高一 · 立体几何学
如图所示, 在正三棱柱 $A B C-A_{1} B_{1} C_{1}$ 中, $E$ 为 $B B_{1}$ 的中点, 求证: 截面 $A_{1} C E \perp$ 侧面 $A C C_{1} A_{1}$.

证明 如图所示, 取 $A_{1} C$ 的中点 $F, A C$ 的中点 $G$, 连接 $F G, E F, B G$, 则 $F G / / A A_{1}$, 且 $G F=\frac{1}{2} A A_{1}$.

因为 $B E=E B_{1}, A_{1} B_{1}=C B, \angle A_{1} B_{1} E=\angle C B E=90^{\circ}$,

所以 $\triangle A_{1} B_{1} E \cong \triangle C B E$, 所以 $A_{1} E=C E$.

因为 $F$ 为 $A_{1} C$ 的中点, 所以 $E F \perp A_{1} C$.

又 $F G / / A A_{1} / / B E, G F=\frac{1}{2} A A_{1}=B E$, 且 $B E \perp B G$,

所以四边形 $B E F G$ 是矩形, 所以 $E F \perp F G$.

因为 $A_{1} C \cap F G=F$, 所以 $E F \perp$ 侧面 $A C C_{1} A_{1}$.

又因为 $E F \subset$ 平面 $A_{1} C E$, 所以截面 $A_{1} C E \perp$ 侧面 $A C C_{1} A_{1}$
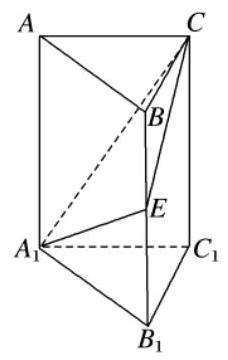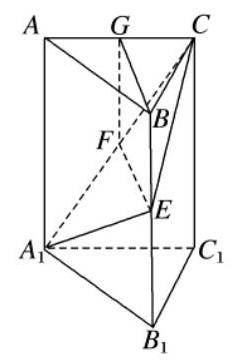
答案: 如图所示, 在正三棱柱 $A B C-A_{1} B_{1} C_{1}$ 中, $E$ 为 $B B_{1}$ 的中点, 求证: 截面 $A_{1} C E \perp$ 侧面 $A C C_{1} A_{1}$.

证明 如图所示, 取 $A_{1} C$ 的中点 $F, A C$ 的中点 $G$, 连接 $F G, E F, B G$, 则 $F G / / A A_{1}$, 且 $G F=\frac{1}{2} A A_{1}$.

因为 $B E=E B_{1}, A_{1} B_{1}=C B, \angle A_{1} B_{1} E=\angle C B E=90^{\circ}$,

所以 $\triangle A_{1} B_{1} E \cong \triangle C B E$, 所以 $A_{1} E=C E$.

因为 $F$ 为 $A_{1} C$ 的中点, 所以 $E F \perp A_{1} C$.

又 $F G / / A A_{1} / / B E, G F=\frac{1}{2} A A_{1}=B E$, 且 $B E \perp B G$,

所以四边形 $B E F G$ 是矩形, 所以 $E F \perp F G$.

因为 $A_{1} C \cap F G=F$, 所以 $E F \perp$ 侧面 $A C C_{1} A_{1}$.

又因为 $E F \subset$ 平面 $A_{1} C E$, 所以截面 $A_{1} C E \perp$ 侧面 $A C C_{1} A_{1}$.